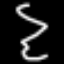
Label: squiggle